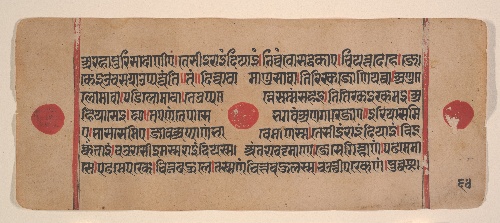
Date: 15th century
Object type: Folio
Classification: Paintings
Medium: Ink, opaque watercolor, and gold on paper
Culture: India (Gujarat)
Dimensions: 4 3/8 x 10 5/8 in. (11.1 x 27 cm)
Department: Asian Art
Credit line: Rogers Fund, 1955
Accession year: 1955
Repository: Metropolitan Museum of Art, New York, NY